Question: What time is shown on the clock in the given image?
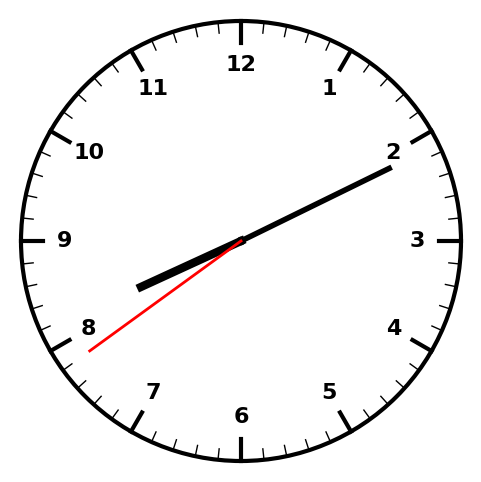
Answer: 08:10:39